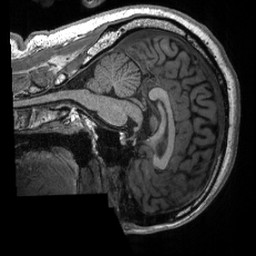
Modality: T1w
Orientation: sagittal
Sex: male